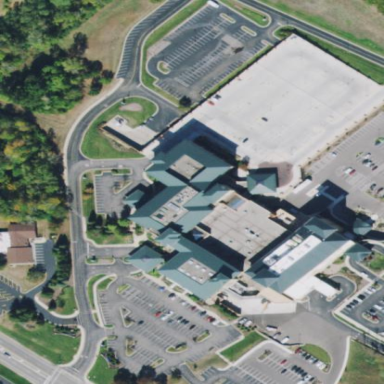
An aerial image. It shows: Hospital providing healthcare services.